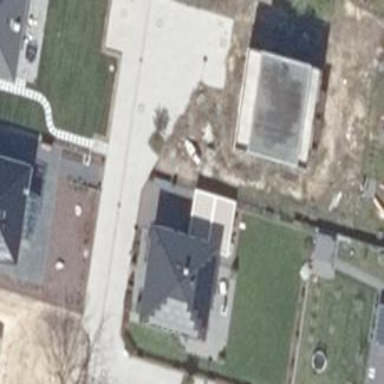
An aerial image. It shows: Detached building with pyramidal roof shape.